Question: I'm working on a project where I need to construct instances of .cs files dynamically.
I use interfaces to structure the data, something like this (they do vary)
'''
public interface IMetaClass
{
string ParentName { get; set; }
string Namespace { get; set; }
string ClassName { get; set; }
string FriendlyName { get; set; }
string Description { get; set; }
}
'''
I also have classes that inherit from these interfaces
'''
public class XavierMetaClass : IMetaClass
{
public string ParentName { get; set; }
// ...
}
'''
of construct and fill
'''
var cell = new XavierMetaClass
{
ParentName = mc.Parent.Name,
Namespace = mc.Namespace,
ClassName = mc.Name,
FriendlyName = mc.FriendlyName,
Description = mc.Description + "test"
};
'''

is take this and construct a new .cs file with the data stored in the variable above with a result looking something like this.
'''
public class CellPhone : IMetaClass
{
public string ParentName { get { return "CatalogEntry"; } }
public string Namespace { get { return "Mediachase.Commerce.Catalog.User"; } }
public string ClassName { get { return "CellPhone"; } }
public string FriendlyName { get { return "Cell sPhone"; } }
public string Description { get { return "Contains meta data about phone test"; } }
private readonly IMetaClass _metaClass;
public CellPhone()
{
// Noop
}
public CellPhone(IMetaClass metaClass)
{
_metaClass = metaClass;
}
}
'''
Are there any know frameworks of methods to help me achieve this?
Thanks
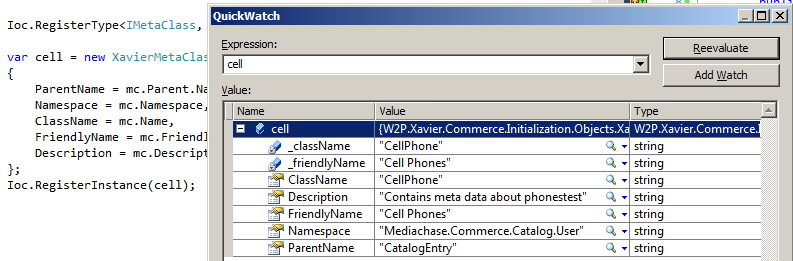
Answer: In short you have a few options.
1. CodeDom (good list of links and documentation from Microsoft here)
2. T4 Templating
3. Custom Templating (this would be like building text files with little snippets and just piecing together the file with a tree of classes that emit those little pieces)
I have done all three and I would recommend T4 templating, and here is an exhaustive example on how to use it.
<URL>
But you need to be willing to dig in and learn it because there is quite a bit to grasp.